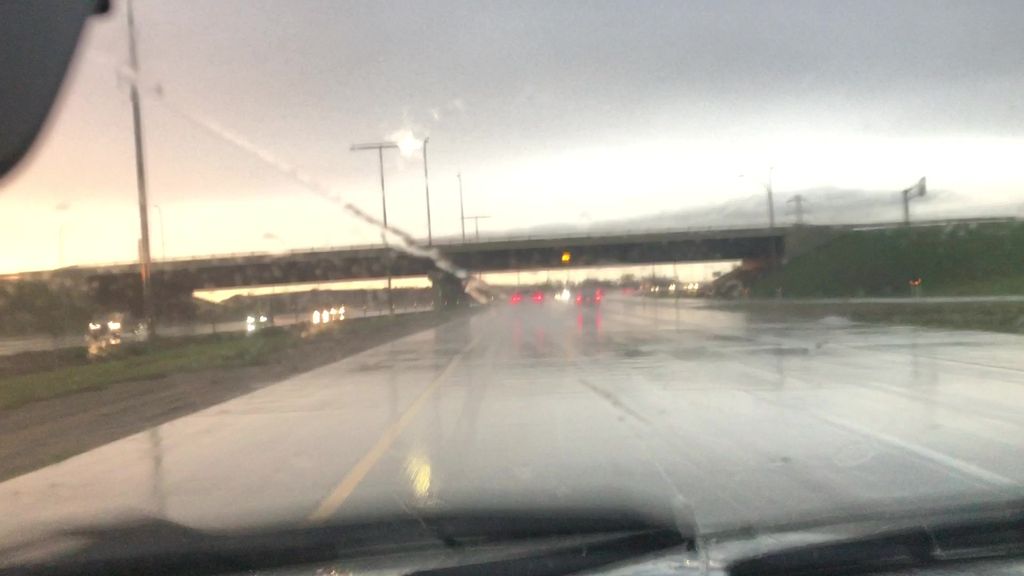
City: edmonton